Question: I'm trying to implement deferred shading/lighting. In order to reduce the number/size of the buffers I use I wanted to use the depth texture to reconstruct world position later on.
I do this by multiplying the pixel's coordinates with the inverse of the projection matrix and the inverse of the camera matrix. This sort of works, but the position is a bit off. Here's the absolute difference with a sampled world position texture:

For reference, this is the code I use in the second pass fragment shader:
'''
vec2 screenPosition_texture = vec2((gl_FragCoord.x)/WIDTH, (gl_FragCoord.y)/HEIGHT);
float pixelDepth = texture2D(depth, screenPosition_texture).x;
vec4 worldPosition = pMatInverse*vec4(VertexIn.position, pixelDepth, 1.0);
worldPosition = vec4(worldPosition.xyz/worldPosition.w, 1.0);
//worldPosition /= 1.85;
worldPosition = cMatInverse*worldPosition_byDepth;
'''
If I uncomment worldPosition /= 1.85, the position is reconstructed a lot better (on my geometry/range of depth values). I just got this value by messing around after comparing my output with what it should be (stored in a third texture).
I'm using 0.1 near, 100.0 far and my geometries are up to about 15 away.
I know there may be precision errors, but this seems a bit too big of an error too close to the camera.
Did I miss anything here?
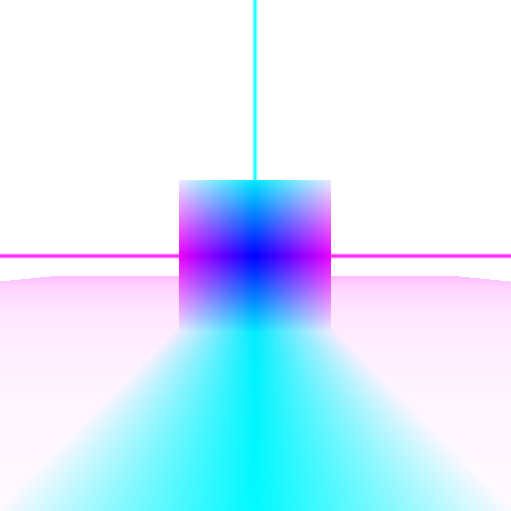
Answer: As mentioned in a comment:
I didn't convert the depth value from NDC space to clip space.
I should have added this line:
'''
pixelDepth = pixelDepth * 2.0 - 1.0;
'''